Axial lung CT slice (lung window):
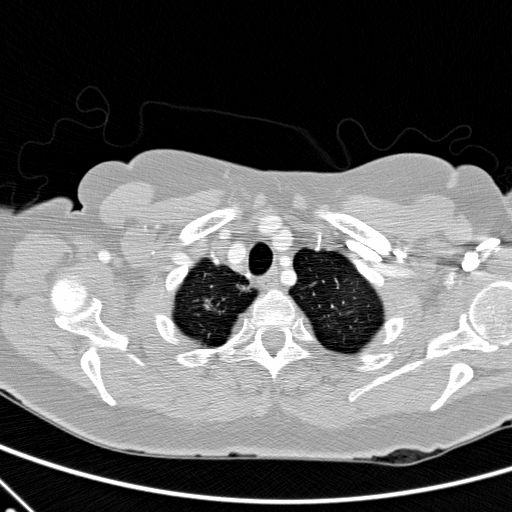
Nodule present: yes
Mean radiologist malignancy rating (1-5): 4